The image shows the envelope spectrum of a rolling-element bearing's vibration signal, with the characteristic fault frequencies (BPFO outer race, BPFI inner race, BSF ball, FTF cage) marked as reference lines. What is the most likely bearing condition (normal, inner_race, outer_race, ball)?
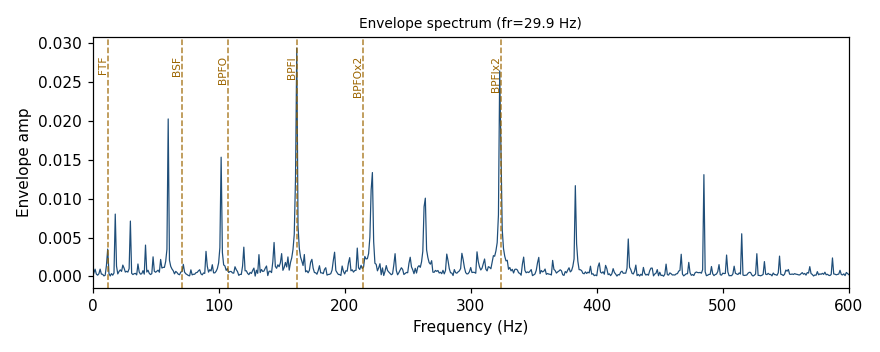
Answer: inner_race